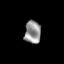
Tissue: lung
Cell type: Epithelial cells
Senescence score: 0.2277
Nuclear area (px): 361
Mean DAPI intensity: 148.753